Interaction volume radius: 10 \u00c5
Interaction volume height: 45 \u00c5
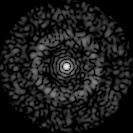
Disorder parameter: 0.8277